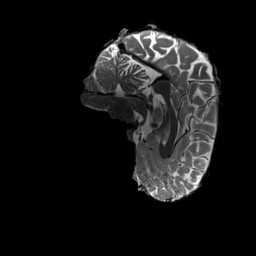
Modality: T2w
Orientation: sagittal
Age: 30
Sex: male
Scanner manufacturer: siemens
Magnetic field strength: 3 T
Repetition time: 3.2 s
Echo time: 0.564 s